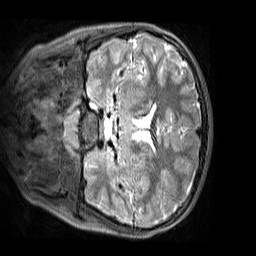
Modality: T2w
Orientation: coronal
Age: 12
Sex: male
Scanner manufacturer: siemens
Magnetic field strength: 3 T
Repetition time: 3.2 s
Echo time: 0.408 s